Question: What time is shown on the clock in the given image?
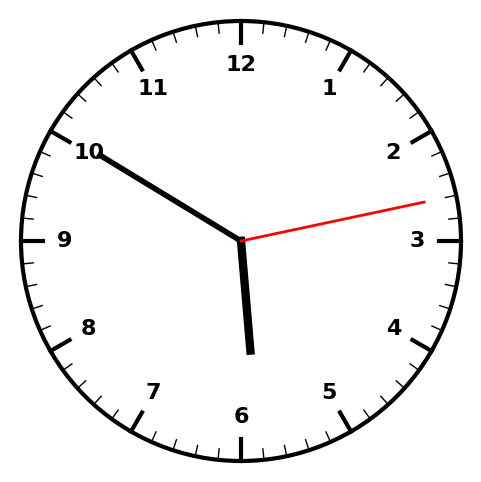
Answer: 05:50:13